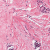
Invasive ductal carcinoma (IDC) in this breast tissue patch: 1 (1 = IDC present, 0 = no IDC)